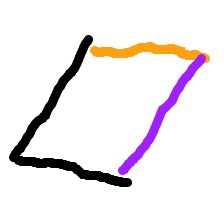
Shape: parallelogram